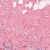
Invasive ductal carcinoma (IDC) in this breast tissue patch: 0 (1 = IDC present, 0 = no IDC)